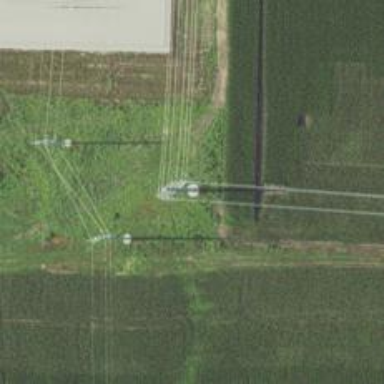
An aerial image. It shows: Power tower.